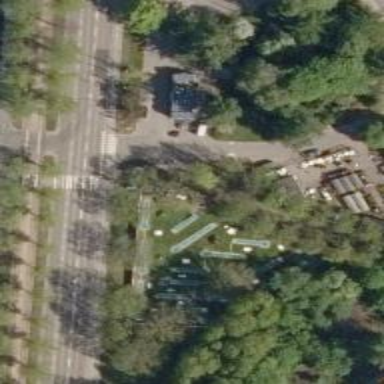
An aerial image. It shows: Miniature golf course.